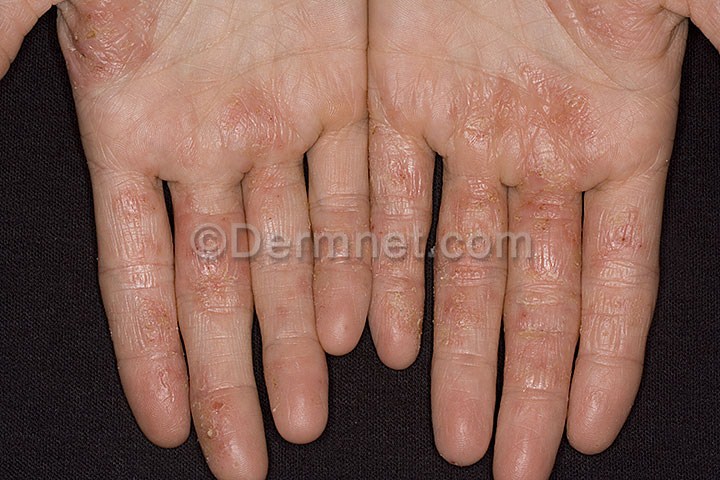
Disease: Eczema Photos